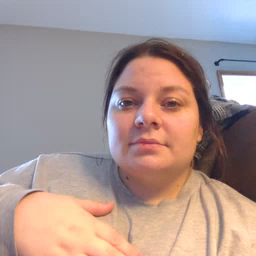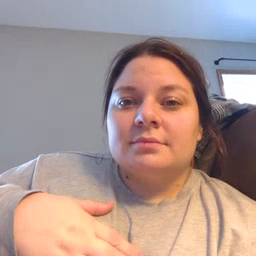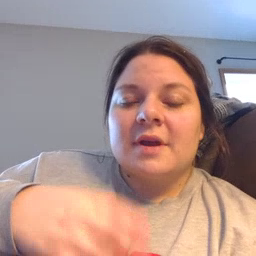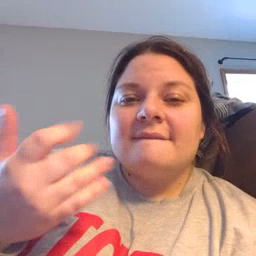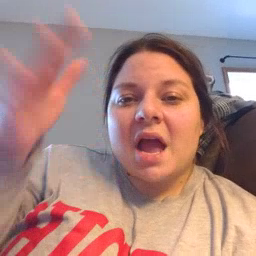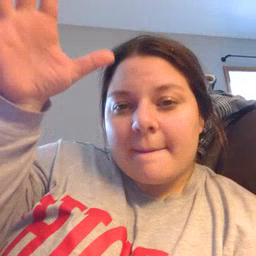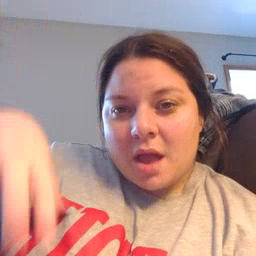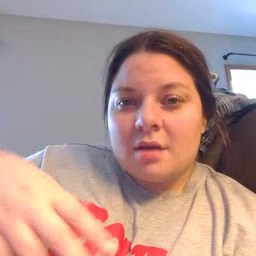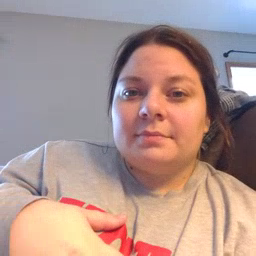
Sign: fireman